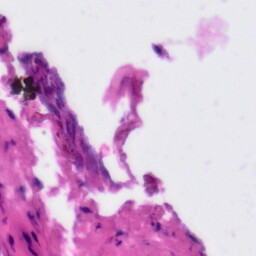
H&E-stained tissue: Tonsil